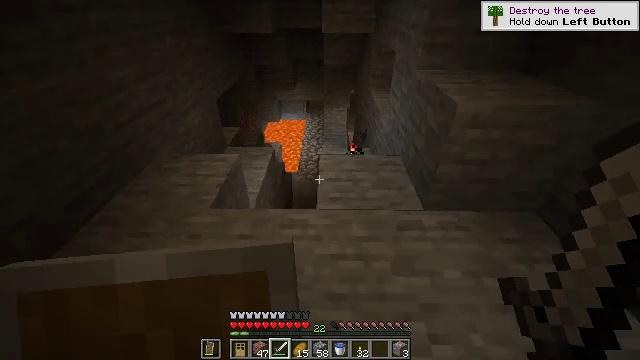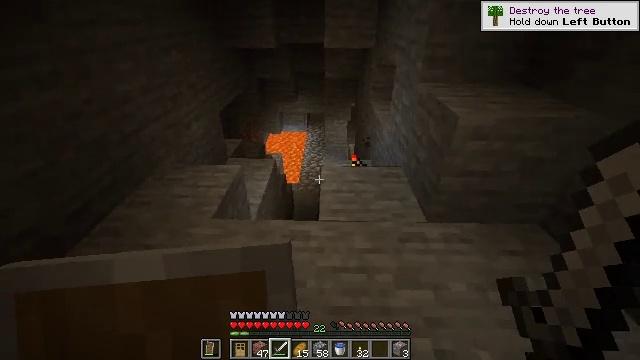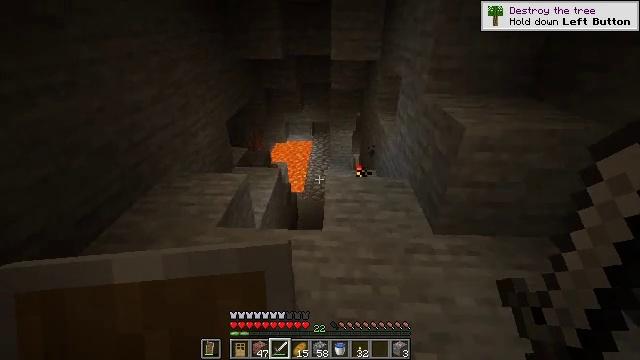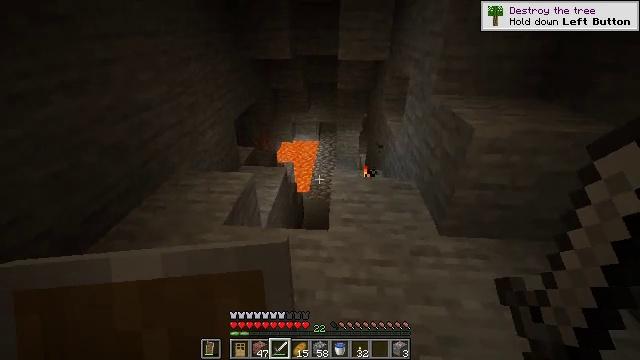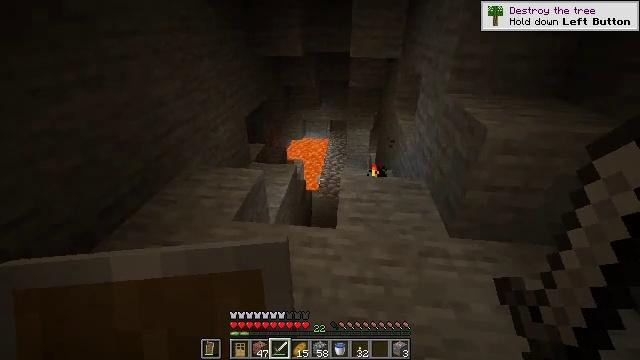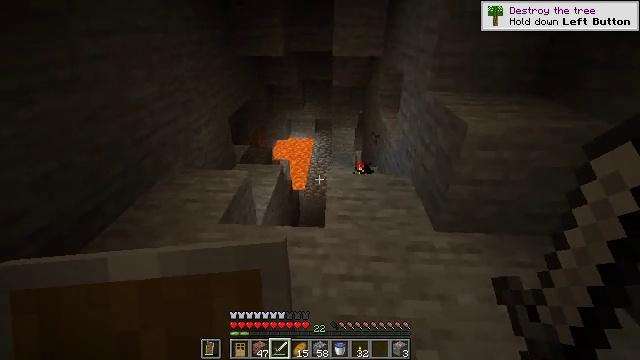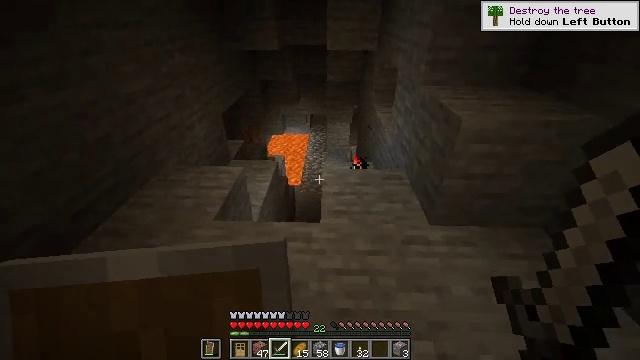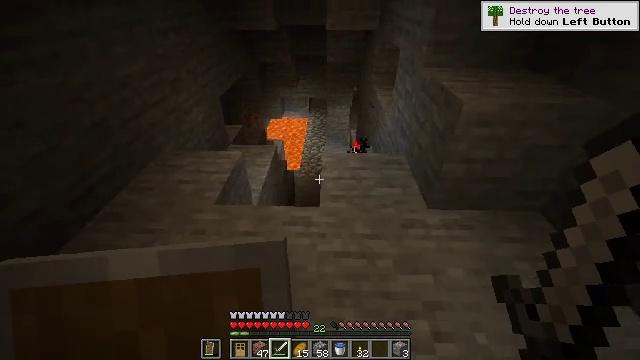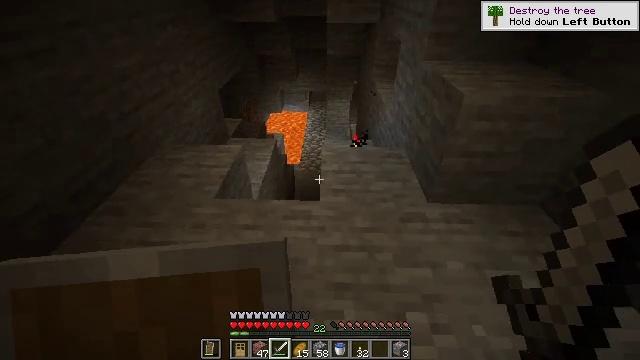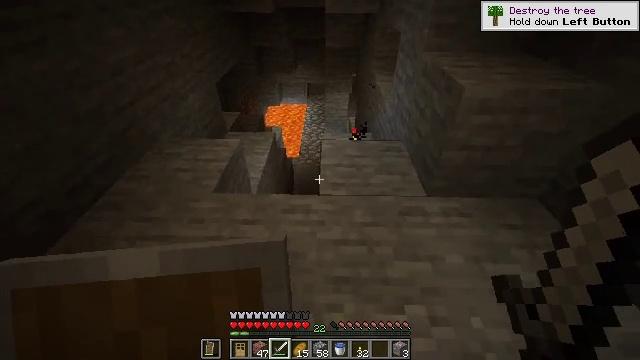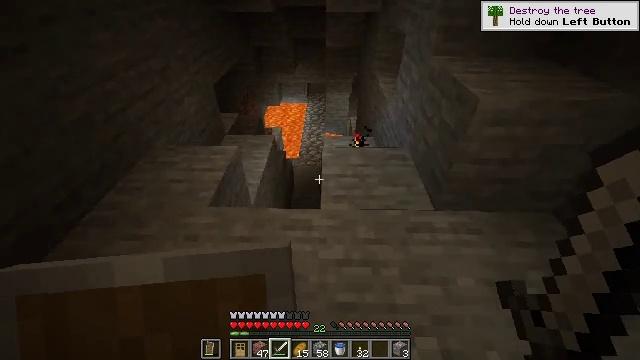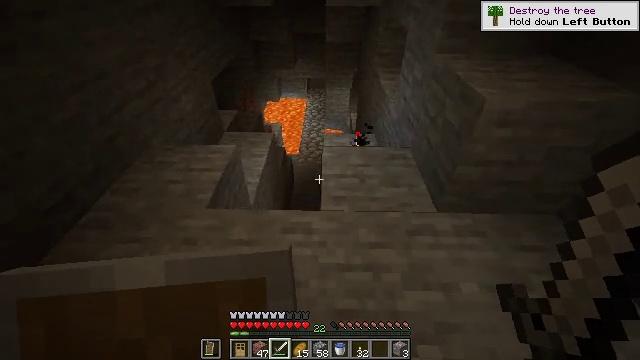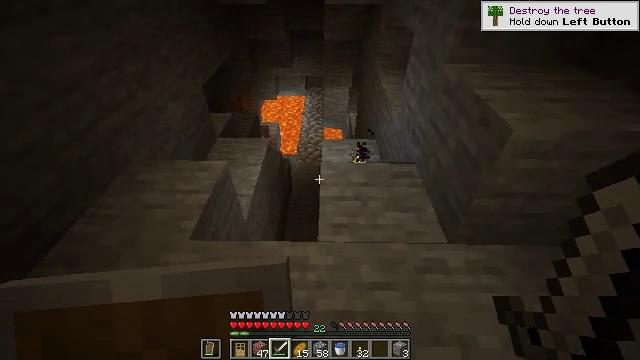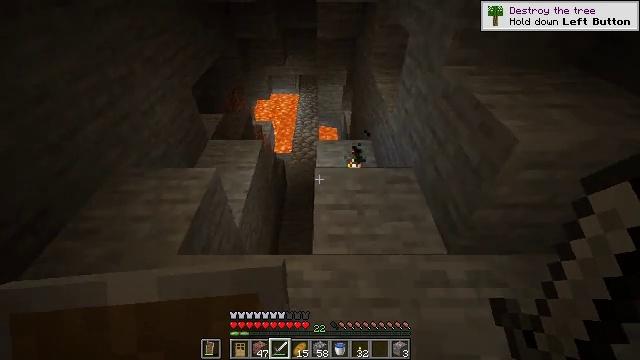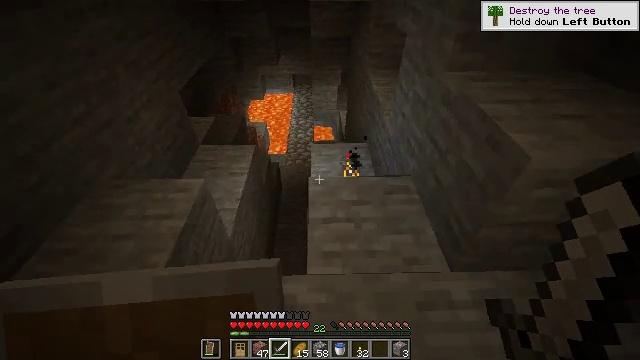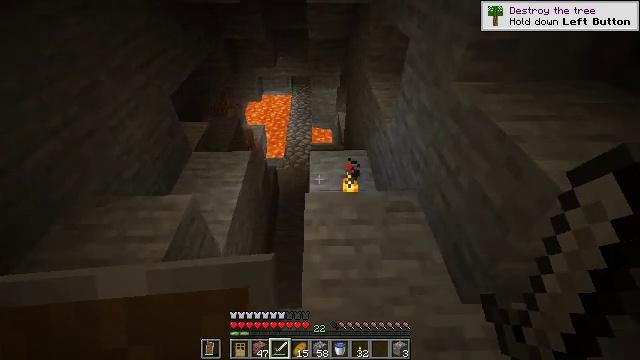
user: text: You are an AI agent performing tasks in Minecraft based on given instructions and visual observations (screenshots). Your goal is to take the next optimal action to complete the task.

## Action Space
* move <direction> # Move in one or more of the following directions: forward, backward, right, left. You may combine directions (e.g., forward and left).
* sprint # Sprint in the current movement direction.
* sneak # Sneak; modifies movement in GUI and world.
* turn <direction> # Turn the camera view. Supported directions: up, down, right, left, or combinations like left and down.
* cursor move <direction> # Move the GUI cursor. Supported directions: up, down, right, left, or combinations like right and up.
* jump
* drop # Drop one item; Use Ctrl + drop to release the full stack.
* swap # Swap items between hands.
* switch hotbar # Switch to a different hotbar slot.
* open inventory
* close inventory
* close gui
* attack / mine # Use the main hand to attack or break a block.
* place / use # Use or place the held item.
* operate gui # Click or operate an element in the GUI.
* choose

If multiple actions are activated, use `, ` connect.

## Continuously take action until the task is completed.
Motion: motion action
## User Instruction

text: Break the gravel block.
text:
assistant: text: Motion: turn up
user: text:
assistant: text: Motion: turn left and up
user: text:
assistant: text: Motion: turn left
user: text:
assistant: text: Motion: turn left
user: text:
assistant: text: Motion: turn right
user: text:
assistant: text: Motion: turn right and down
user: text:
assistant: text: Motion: turn down
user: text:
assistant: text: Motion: turn down
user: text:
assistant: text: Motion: move forward, turn down
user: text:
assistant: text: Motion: move forward
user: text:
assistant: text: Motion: move forward, turn down
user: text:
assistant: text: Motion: move forward
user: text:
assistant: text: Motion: move forward, turn right
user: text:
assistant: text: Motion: move forward, turn right
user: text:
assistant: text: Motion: move forward
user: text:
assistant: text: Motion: move forward
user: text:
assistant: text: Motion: move forward
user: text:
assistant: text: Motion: move forward
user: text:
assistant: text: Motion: move forward
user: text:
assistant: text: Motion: move forward
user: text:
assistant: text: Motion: move forward
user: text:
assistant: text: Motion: move forward, turn right
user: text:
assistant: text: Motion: move forward, turn right
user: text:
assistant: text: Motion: move forward
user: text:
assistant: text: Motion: move forward
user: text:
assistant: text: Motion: move forward
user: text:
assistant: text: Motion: move forward
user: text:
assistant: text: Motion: move forward
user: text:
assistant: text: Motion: move forward
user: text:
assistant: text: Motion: move forward